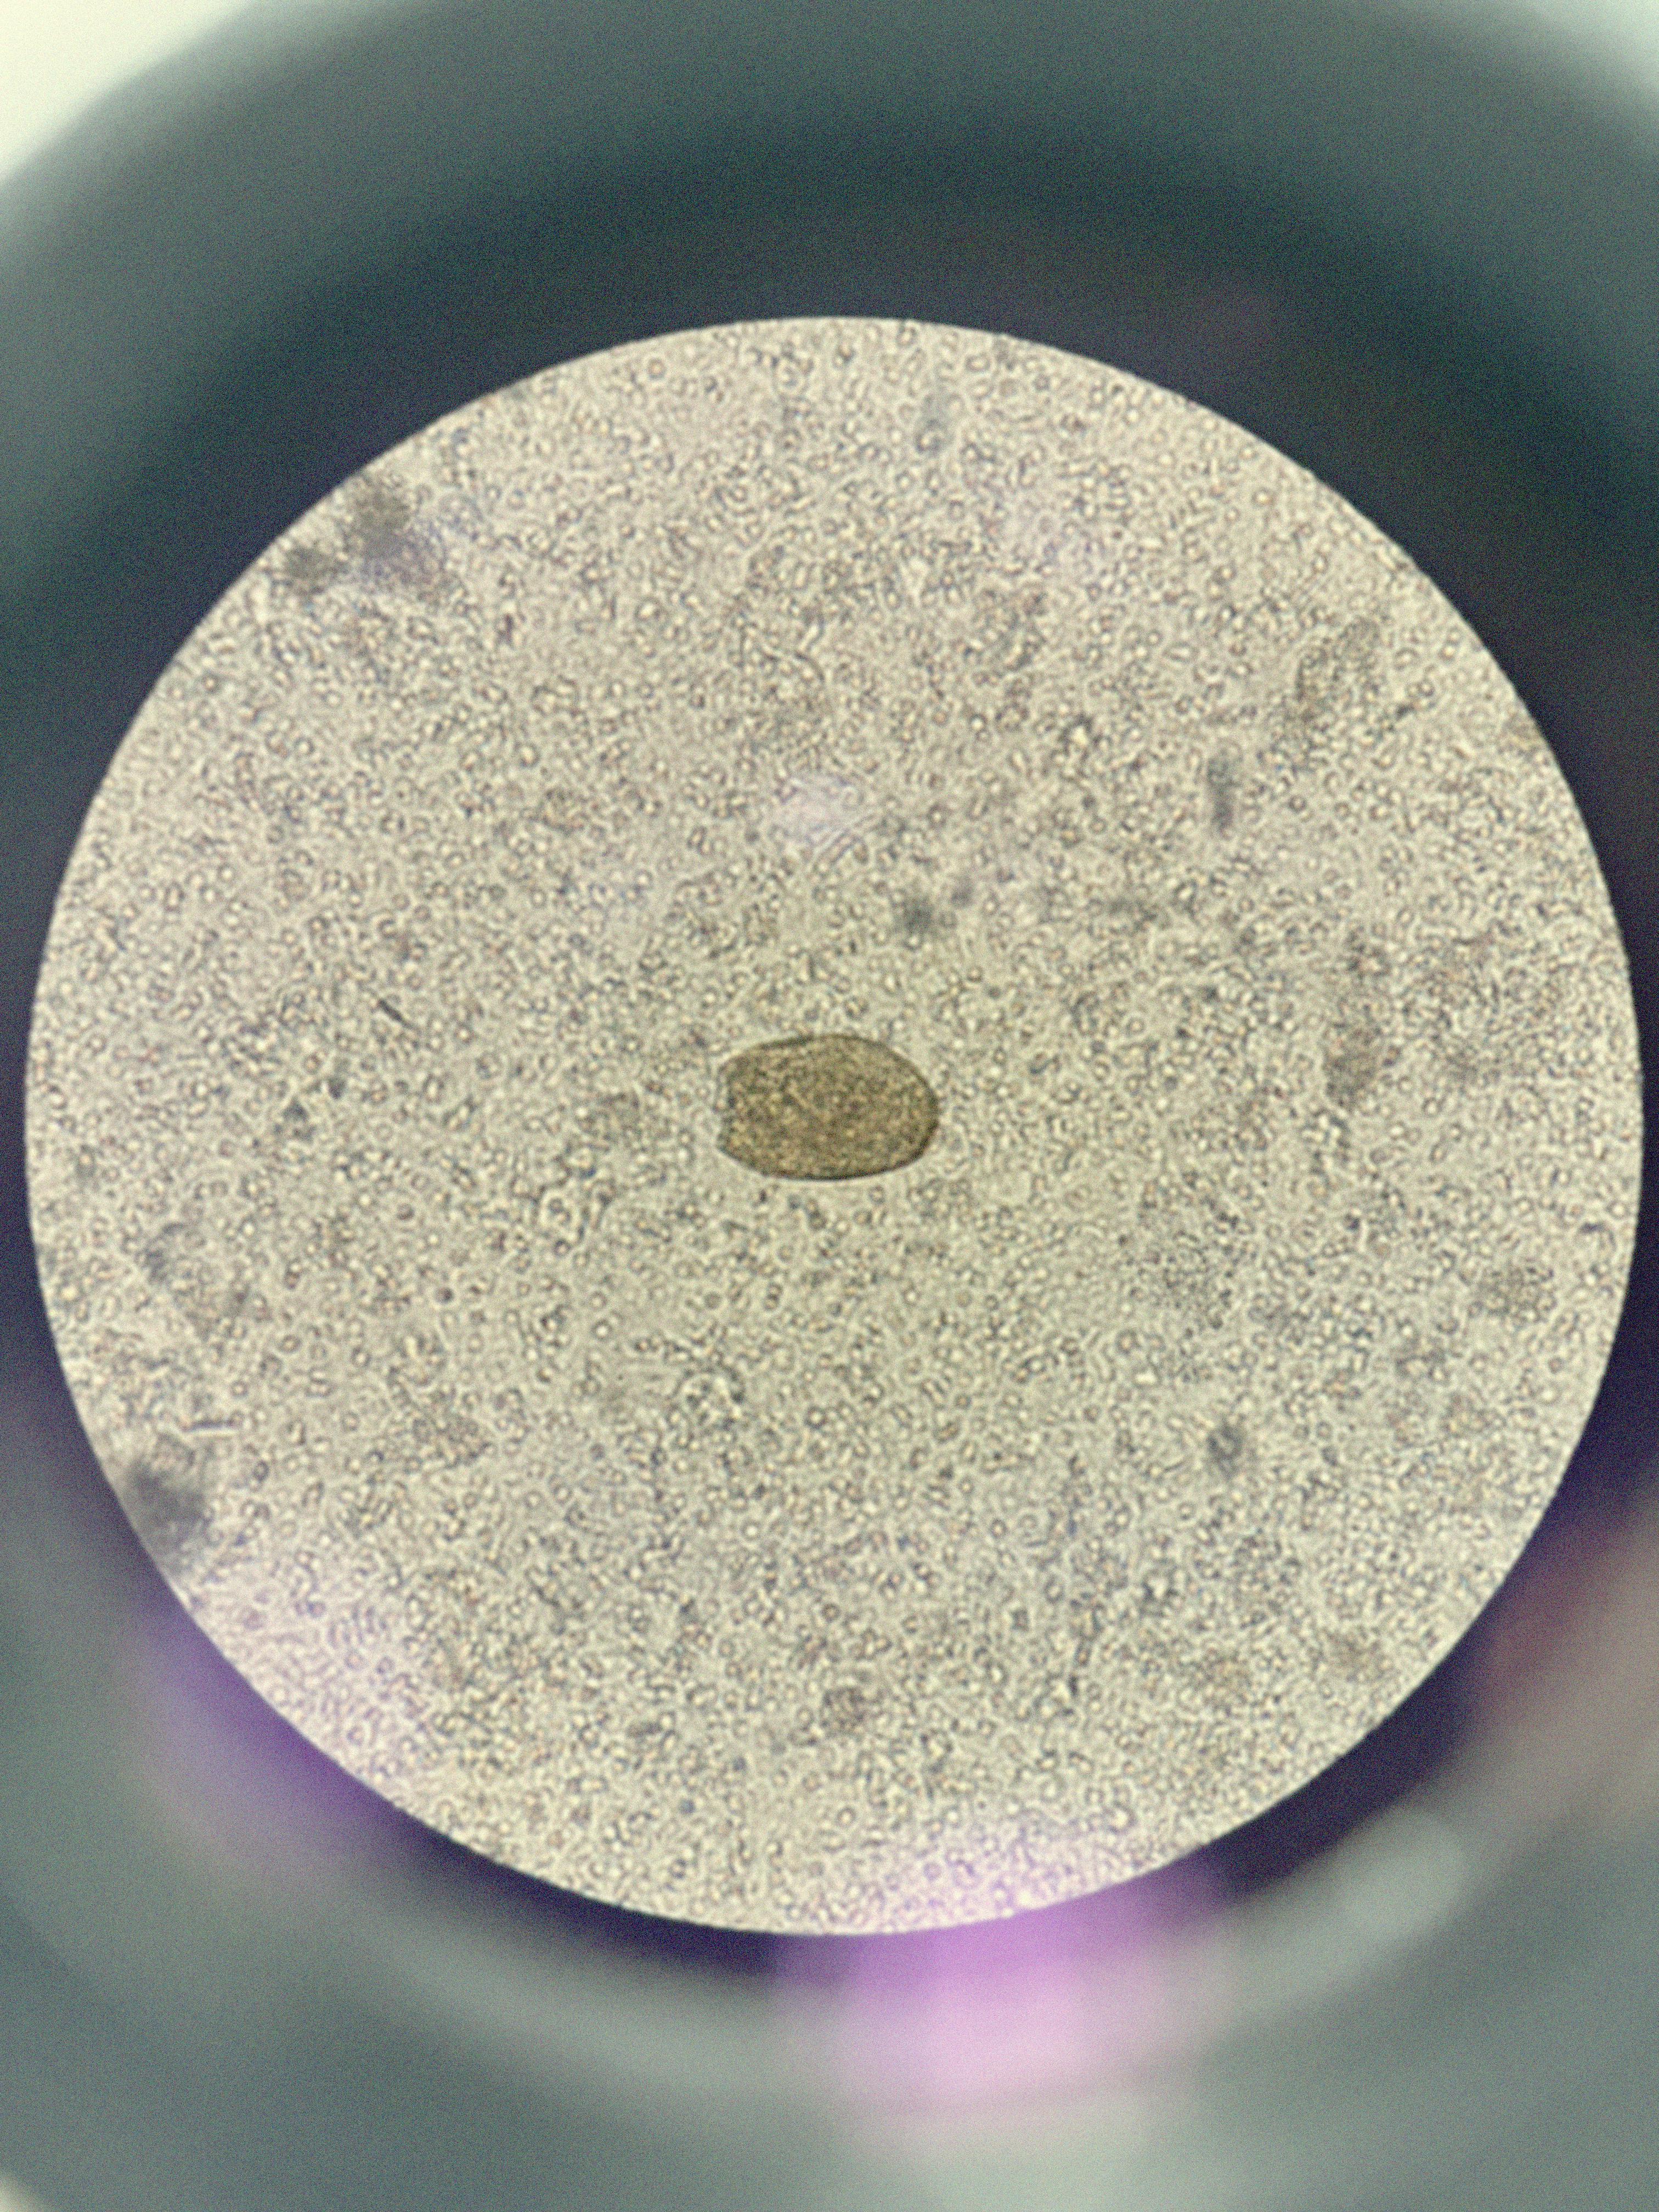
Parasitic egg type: Paragonimus spp